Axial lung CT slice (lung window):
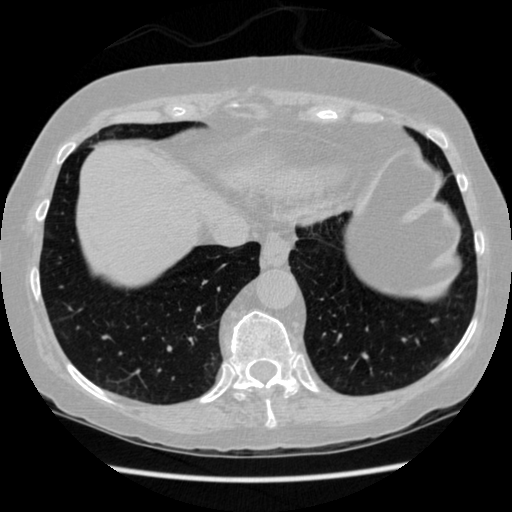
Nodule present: no